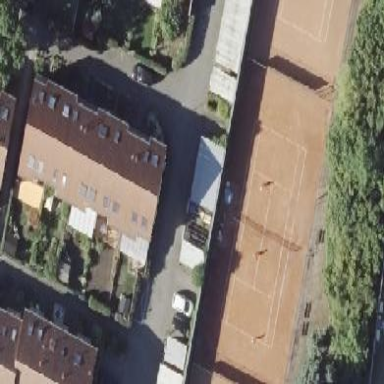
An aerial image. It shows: Clay tennis court on the leisure land pitch.